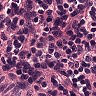
Metastatic tissue present: no